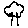
Label: tree